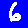
Digit: 6